Aerial crown-view tile of a tropical tree (Barro Colorado Island, Panama), acquired 20240611:
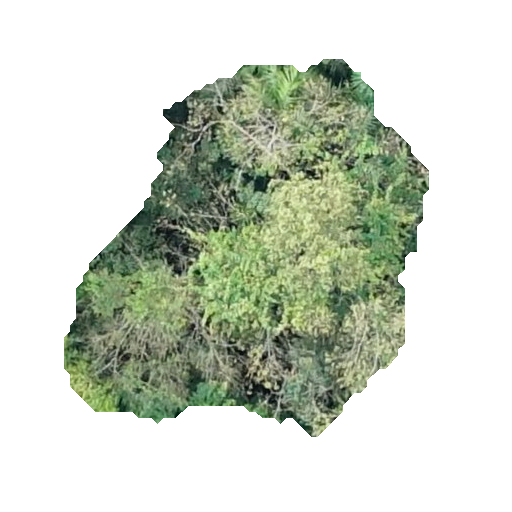
Species: Luehea seemannii
GBIF accepted scientific name: Luehea seemannii
Crown area: 148.328 m²